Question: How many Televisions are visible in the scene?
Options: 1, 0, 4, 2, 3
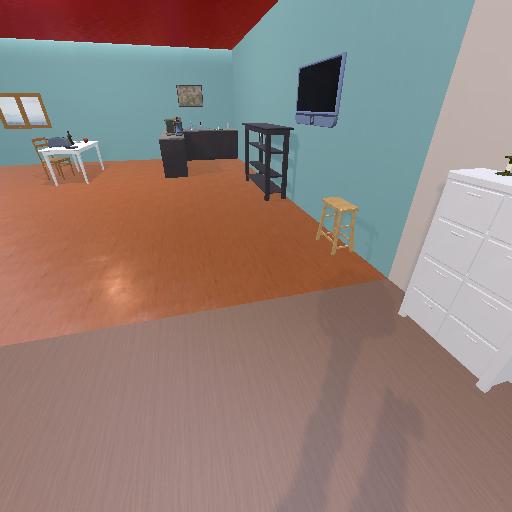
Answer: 1